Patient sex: F
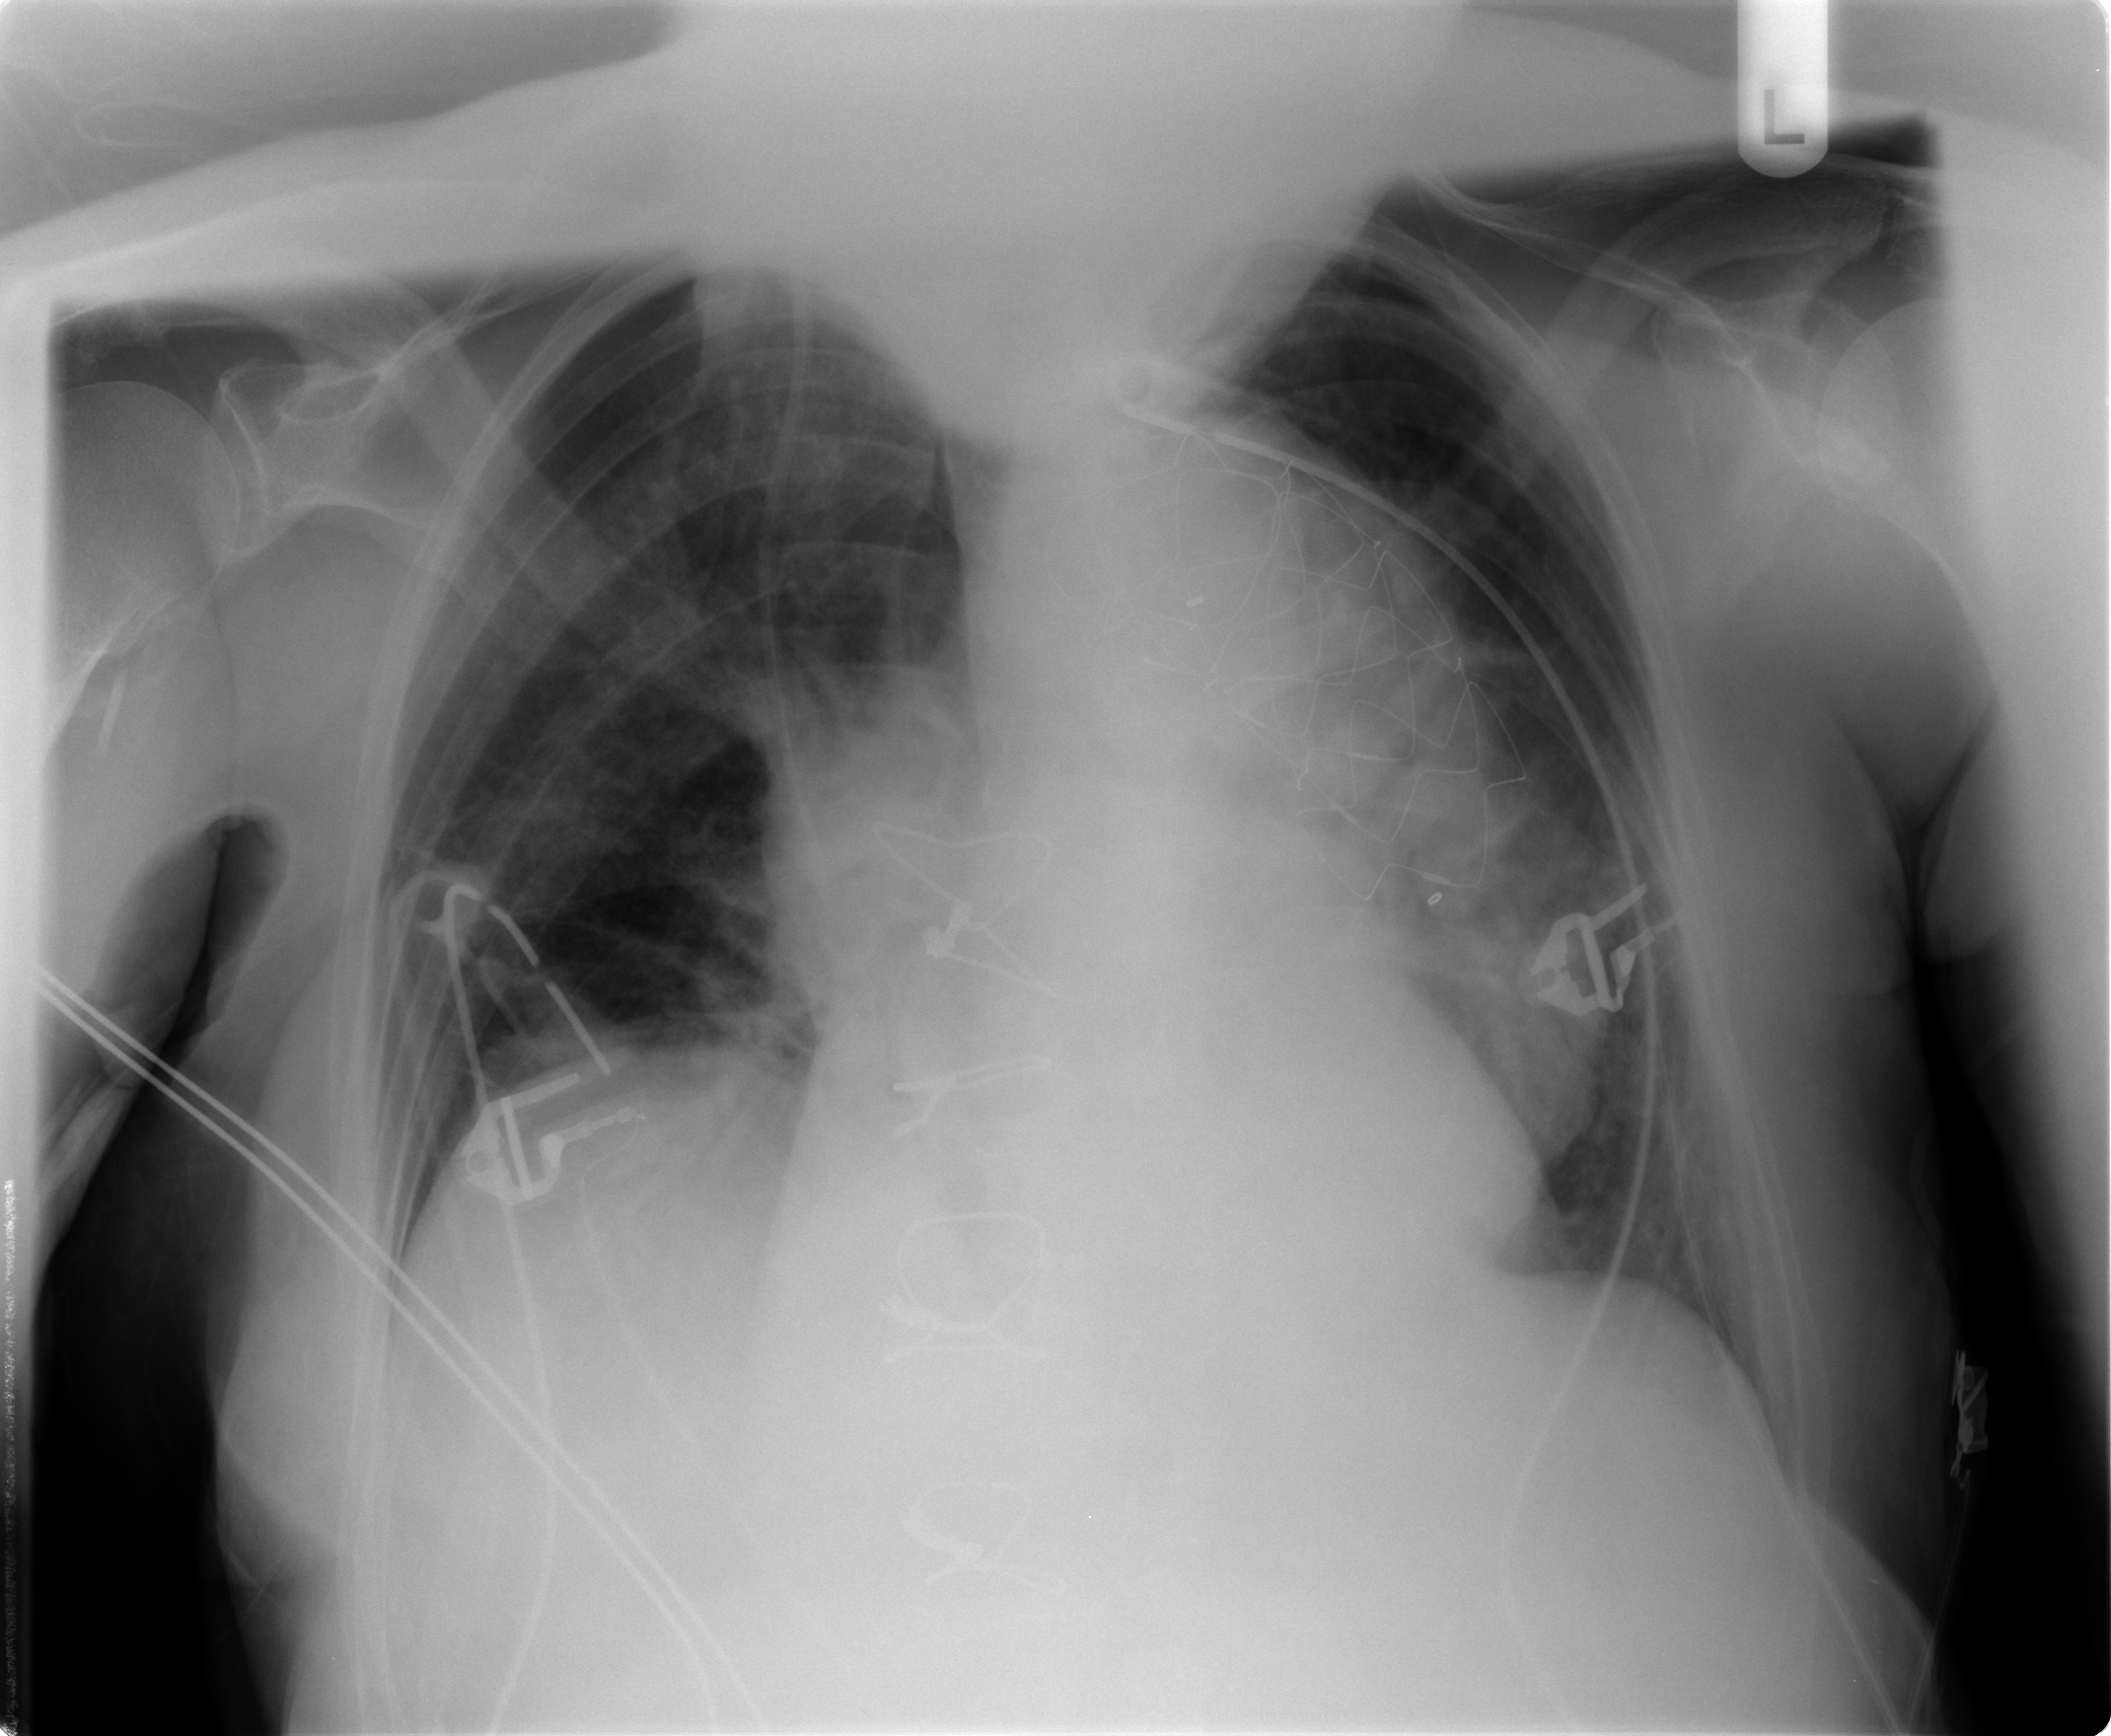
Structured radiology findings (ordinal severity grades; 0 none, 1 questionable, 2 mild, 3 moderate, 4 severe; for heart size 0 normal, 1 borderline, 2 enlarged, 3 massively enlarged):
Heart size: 2
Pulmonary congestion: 1
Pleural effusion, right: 0
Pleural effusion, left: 0
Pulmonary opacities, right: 1
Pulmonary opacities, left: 1
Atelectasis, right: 0
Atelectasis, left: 0